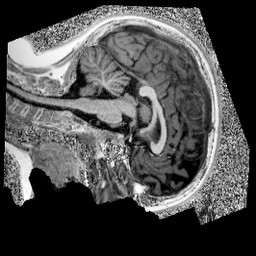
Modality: UNIT1
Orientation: sagittal
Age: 10
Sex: female
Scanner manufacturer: siemens
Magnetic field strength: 3 T
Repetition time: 4 s
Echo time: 0.00303 s